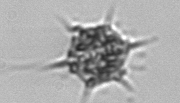
Label: Dictyocha